Question: I got this school assignment, here is my code:
'''
class Doubly_linked_node():
def __init__(self, val):
self.value = val
self.next = None
self.prev = None
def __repr__(self):
return str(self.value)
class Deque():
def __init__(self):
self.header = Doubly_linked_node(None)
self.tailer = self.header
self.length = 0
def __repr__(self):
string = str(self.header.value)
index = self.header
while not (index.next is None):
string+=" " + str(index.next.value)
index = index.next
return string
def head_insert(self, item):
new = Doubly_linked_node(item)
new.next=self.header
self.header.prev=new
self.header=new
self.length+=1
if self.tailer.value==None:
self.tailer = self.header
def tail_insert(self, item):
new = Doubly_linked_node(item)
new.prev=self.tailer
self.tailer.next=new
self.tailer=new
self.length+=1
if self.header.value==None:
self.header = self.tailer
'''
it builds a stack, allowing you to add and remove items from the head or tail (I didn't include all the code only the important stuff).
When I initiate an object, if I return 'self.next' it prints 'None', but if I return 'self.prev', it prints nothing, just skips, I don't understand why since they are both defined exactly the same as you see, and if I insert only head several times for example 'for i in range(1,5): D.head_insert(i)' and then I print 'D' it prints '5 4 3 2 1 None' but if I do tail insert for example 'for i in range(1,5): D.tail_insert(i)' and print 'D' it prints '1 2 3 4 5"'as it should without the 'None'. Why is that?
I have included an image:

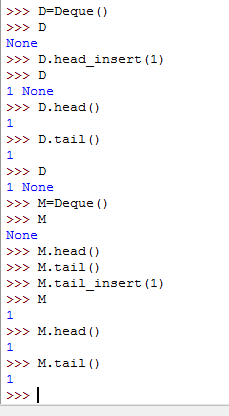
Answer: 1. Keep in mind that you create a Deque which is not empty. You're initializing it with a Node with value None
2. You're interchanging the value and the Node object. When you're checking if self.tailer.value==None: it's probably not what you're meaning
3. Following to point 2 is a special handling for the empty Deque, where header and tailer is None
Here is what I have in mind, if I would implement the 'Deque'. I'm slightly changed the return value of '__repr__'.
'''
class Deque():
def __init__(self):
self.header = None
self.tailer = None
self.length = 0
def __repr__(self):
if self.header is None:
return 'Deque<>'
string = str(self.header.value)
index = self.header.next
while index!=None:
string+=" " + str(index.value)
index = index.next
return 'Deque<'+string+'>'
def head_insert(self, item):
new = Doubly_linked_node(item)
new.next=self.header
if self.length==0:
self.tailer=new
else:
self.header.prev=new
self.header=new
self.length+=1
def tail_insert(self, item):
new = Doubly_linked_node(item)
new.prev=self.tailer
if self.length==0:
self.header=new
else:
self.tailer.next=new
self.tailer=new
self.length+=1
'''